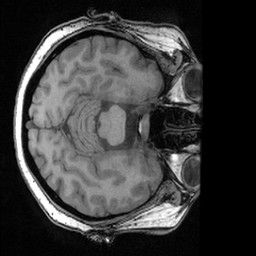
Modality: T1w
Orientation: axial
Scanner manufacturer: ge
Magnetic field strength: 3 T
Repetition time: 0.008572 s
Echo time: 0.003384 s